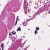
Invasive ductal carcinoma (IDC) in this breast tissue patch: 0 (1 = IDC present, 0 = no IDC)